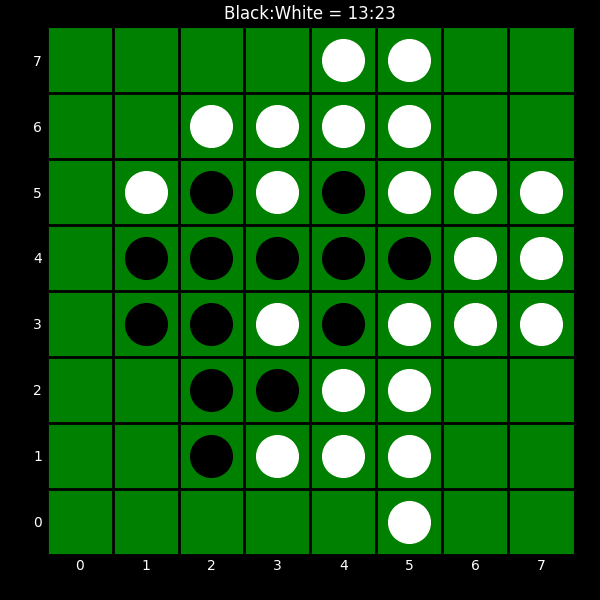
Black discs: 13
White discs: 23